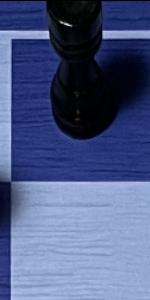
Label: Empty